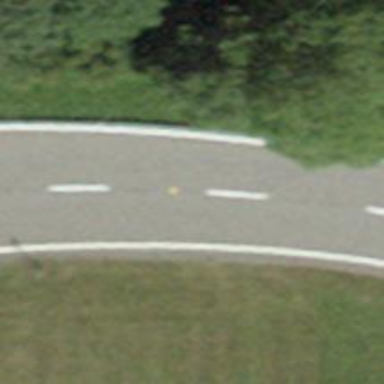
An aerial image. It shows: Primary road with asphalt surface.